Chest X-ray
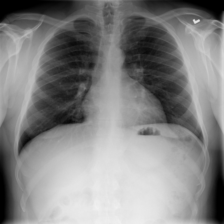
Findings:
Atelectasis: negative
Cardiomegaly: negative
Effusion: negative
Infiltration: negative
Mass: negative
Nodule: negative
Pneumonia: negative
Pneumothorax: negative
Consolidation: negative
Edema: negative
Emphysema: negative
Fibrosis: negative
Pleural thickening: negative
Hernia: negative